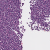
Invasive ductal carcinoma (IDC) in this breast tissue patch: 1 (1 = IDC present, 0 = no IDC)